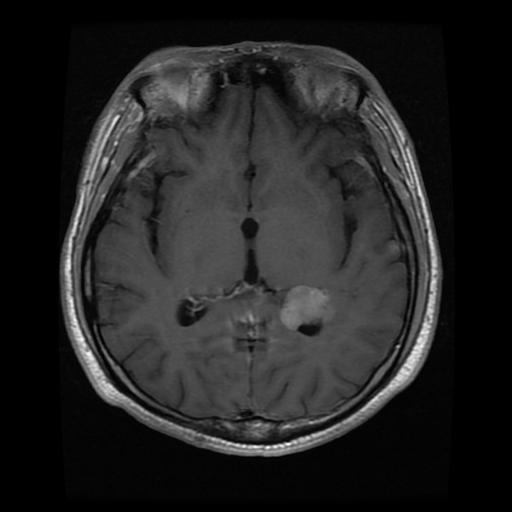
Label: meningioma